【题型】解答题　【知识点】函数　【难度】hard
在平面直角坐标系 \(xOy\) 中，直线 \(l_1\) 过点 \(A(1,0)\) 且与 \(y\) 轴平行，直线 \(l_2\) 过点 \(B(0,2)\) 且与 \(x\) 轴平行，直线 \(l_1\) 与直线 \(l_2\) 相交于点 \(P\)。点 \(E\) 为直线 \(l_1\) 上一点，反比例函数 \(y = \frac{k}{x}(k>0)\) 的图象过点 \(E\) 与直线 \(l_2\) 相交于点 \(F\)。

\noindent (1) 若点 \(E\) 与点 \(P\) 重合，求 \(k\) 的值；

\noindent (2) 连接 \(OE\)、\(OF\)、\(EF\)，若 \(k>2\)，且 \(\triangle OEF\) 的面积为 \(\triangle PEF\) 的面积的 2 倍，求 \(E\) 点的坐标；

\noindent (3) 是否存在点 \(E\) 及 \(y\) 轴上的点 \(M\)，使得以点 \(M\)、\(E\)、\(F\) 为顶点的三角形与 \(\triangle PEF\) 全等？若存在，求 \(E\) 点坐标；若不存在，请说明理由。

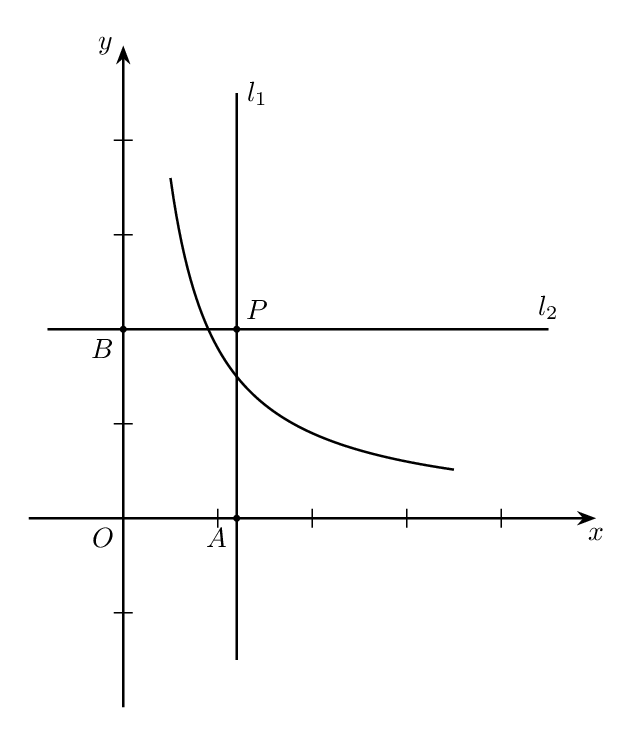
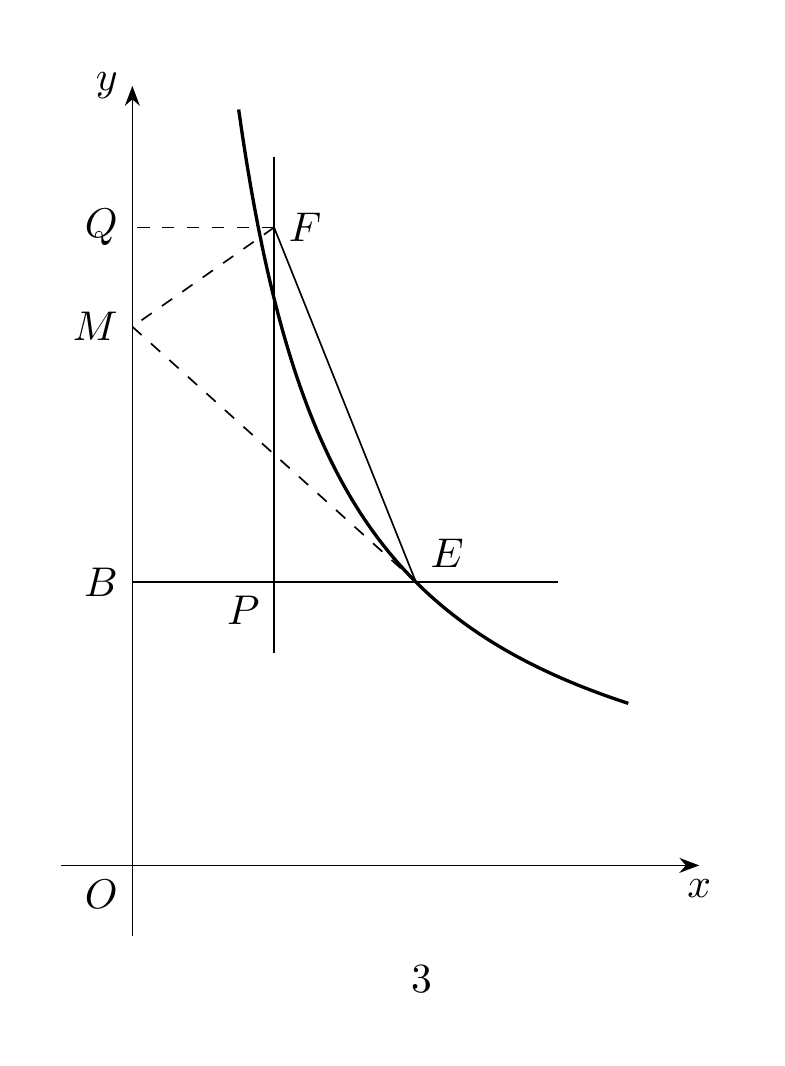
【解答】
\noindent 【分析】(1) 根据反比例函数中 \(k = xy\) 进行解答即可；

\noindent (2) 当 \(k>2\) 时，\(E\)、\(F\) 分别在 \(P\) 点的右侧和上方，过 \(E\) 作 \(x\) 轴的垂线 \(EC\)，垂足为 \(C\)，过 \(F\) 作 \(y\) 轴的垂线 \(FD\)，垂足为 \(D\)，\(EC\) 和 \(FD\) 相交于点 \(G\)，则四边形 \(OCGD\) 为矩形，再求出 \(S_{\triangle PEF} = \frac{1}{4}k^2 - k + 1\)，根据 \(S_{\triangle OEF} = S_{\text{矩形}OCGD} - S_{\triangle OCF} - S_{\triangle OAE} - S_{\triangle EFG}\) 即可求出 \(k\) 的值，进而求出 \(E\) 点坐标；

\noindent (3) ①当 \(k<2\) 时，只可能是 \(\triangle MEF \cong \triangle PEF\)，作 \(FH \perp y\) 轴于 \(H\)，由 \(\triangle FHM \sim \triangle MBE\) 可求出 \(BM\) 的值，再在 \(Rt\triangle MBE\) 中，由勾股定理得，\(EM^2 = EB^2 + MB^2\)，求出 \(k\) 的值，进而可得出 \(E\) 点坐标；

\noindent ②当 \(k>2\) 时，只可能是 \(\triangle MFE \cong \triangle PEF\)，作 \(FQ \perp y\) 轴于 \(Q\)，\(\triangle FQM \sim \triangle MBE\) 得，\(\frac{BM}{FQ} = \frac{EM}{FM}\)，可求出 \(BM\) 的值，再在 \(Rt\triangle MBE\) 中，由勾股定理得，\(EM^2 = EB^2 + MB^2\)，求出 \(k\) 的值，进而可得出 \(E\) 点坐标。

\noindent 【解答】解：(1) 若点 \(E\) 与点 \(P\) 重合，则 \(k = 1 \times 2 = 2\)；

\noindent (2) 当 \(k>2\) 时，如图 1，
点 \(E\)、\(F\) 分别在 \(P\) 点的右侧和上方，过 \(E\) 作 \(x\) 轴的垂线 \(EC\)，垂足为 \(C\)，过 \(F\) 作 \(y\) 轴的垂线 \(FD\)，垂足为 \(D\)，\(EC\) 和 \(FD\) 相交于点 \(G\)，则四边形 \(OCGD\) 为矩形，
\(\because PF \perp PE\)，
\(\therefore S_{\triangle PEF} = \frac{1}{2}PE \cdot PF = \frac{1}{2}\left(\frac{k}{2} - 1\right)(k - 2) = \frac{1}{4}k^2 - k + 1\)，
\(\because\) 四边形 \(PFGE\) 是矩形，
\(\therefore S_{\triangle PFE} = S_{\triangle GEF}\)，
\(\therefore S_{\triangle OEF} = S_{\text{矩形}OCGD} - S_{\triangle OCF} - S_{\triangle OAE} - S_{\triangle EFG} = \frac{k}{2} \cdot k - \frac{k}{2} - \frac{k}{2} - \left(\frac{1}{4}k^2 - k + 1\right) = \frac{1}{2}k^2 - 1\)，
\(\because S_{\triangle OEF} = 2S_{\triangle PEF}\)，
\(\therefore \frac{1}{4}k^2 - 1 = 2\left(\frac{1}{4}k^2 - k + 1\right)\)，
解得 \(k = 6\) 或 \(k = 2\)，
\(\because k = 2\) 时，\(E\)、\(F\) 重合，
\(\therefore k = 6\)，
\(\therefore E\) 点坐标为：\((3,2)\)；

\noindent (3) 存在点 \(E\) 及 \(y\) 轴上的点 \(M\)，使得 \(\triangle MEF \cong \triangle PEF\)，

\noindent ①当 \(k<2\) 时，如图 2，只可能是 \(\triangle MEF \cong \triangle PEF\)，作 \(FH \perp y\) 轴于 \(H\)，
\(\because \angle MHF = \angle EBM = 90^\circ\)，\(\angle HMF = \angle MEB\)，
\(\therefore \triangle FHM \sim \triangle MBE\)，
\(\therefore \frac{BM}{FH} = \frac{EM}{FM}\)，
\(\because FH = 1\)，\(EM = PE = 1 - \frac{k}{2}\)，\(FM = PF = 2 - k\)，
\(\therefore \frac{BM}{1} = \frac{1 - \frac{k}{2}}{2 - k}\)，\(BM = \frac{1}{2}\)，
在 \(Rt\triangle MBE\) 中，由勾股定理得，\(EM^2 = EB^2 + MB^2\)，
\(\therefore \left(1 - \frac{k}{2}\right)^2 = \left(\frac{k}{2}\right)^2 + \left(\frac{1}{2}\right)^2\)，
解得 \(k = \frac{3}{4}\)，此时 \(E\) 点坐标为 \(\left(\frac{3}{8}, 2\right)\)，

\noindent ②当 \(k>2\) 时，如图 3，
只可能是 \(\triangle MFE \cong \triangle PEF\)，作 \(FQ \perp y\) 轴于 \(Q\)，\(\triangle FQM \sim \triangle MBE\) 得，\(\frac{BM}{FQ} = \frac{EM}{FM}\)，
\(\because FQ = 1\)，\(EM = PE = k - 2\)，\(FM = PE = \frac{k}{2} - 1\)，
\(\therefore \frac{BM}{1} = \frac{k - 2}{\frac{k}{2} - 1}\)，\(BM = 2\)，
在 \(Rt\triangle MBE\) 中，由勾股定理得，\(EM^2 = EB^2 + MB^2\)，
\(\therefore (k - 2)^2 = \left(\frac{k}{2}\right)^2 + 2^2\)，解得 \(k = \frac{16}{3}\) 或 \(0\)，但 \(k = 0\) 不符合题意，
\(\therefore k = \frac{16}{3}\)，
此时 \(E\) 点坐标为 \(\left(\frac{8}{3}, 2\right)\)，
\(\therefore\) 符合条件的 \(E\) 点坐标为 \(\left(\frac{3}{8}, 2\right)\)，\(\left(\frac{8}{3}, 2\right)\)。

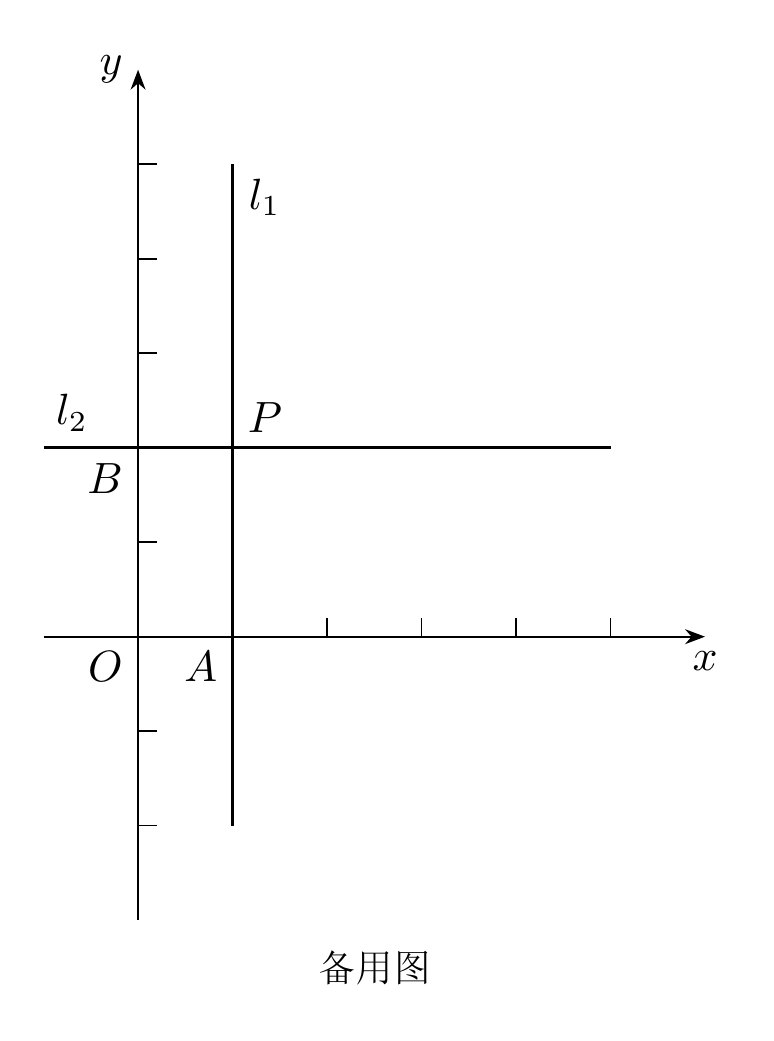
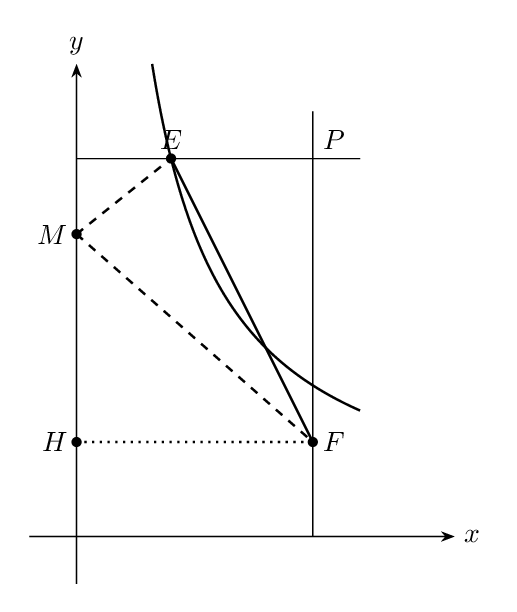
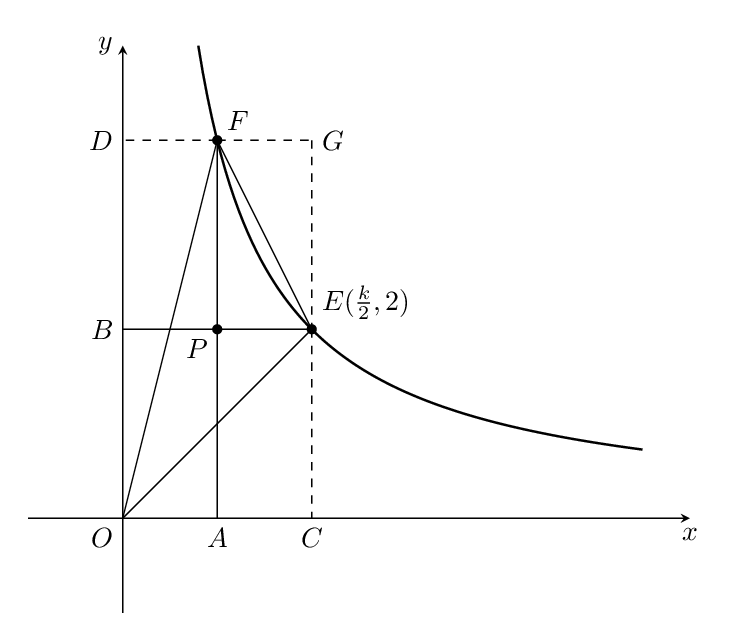